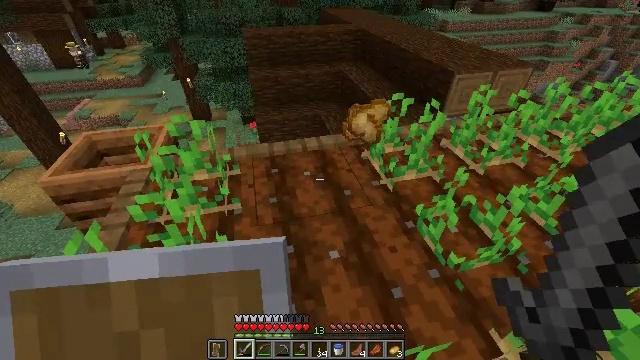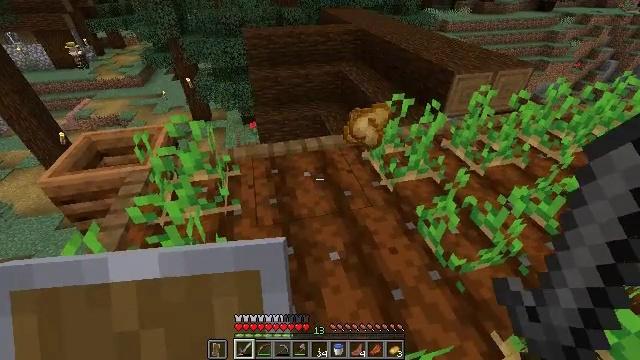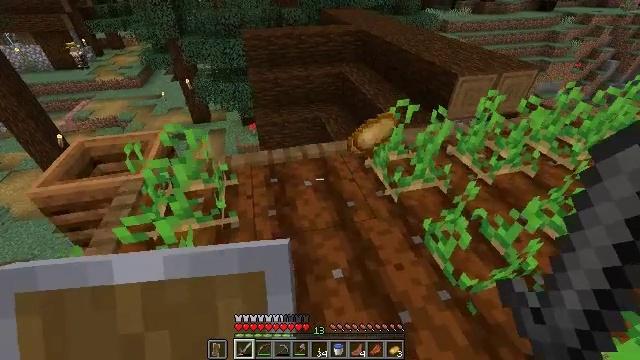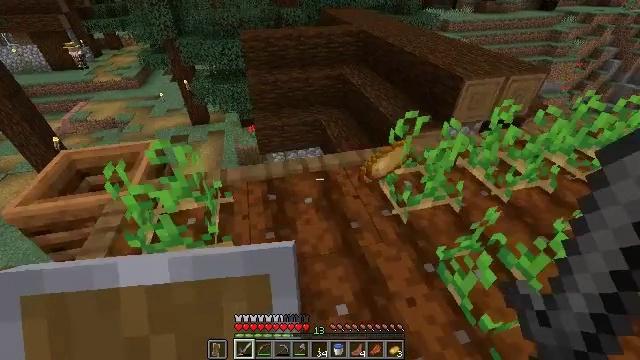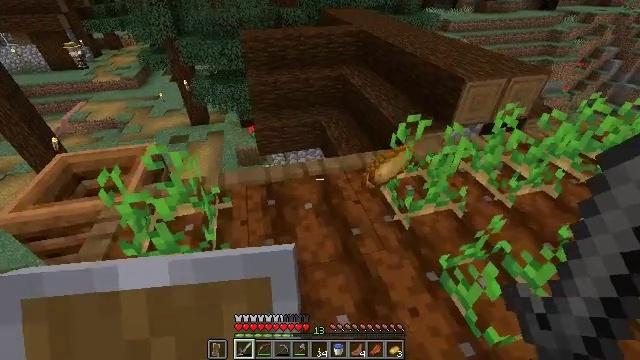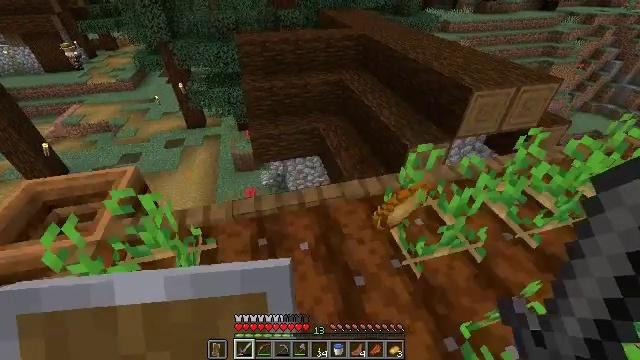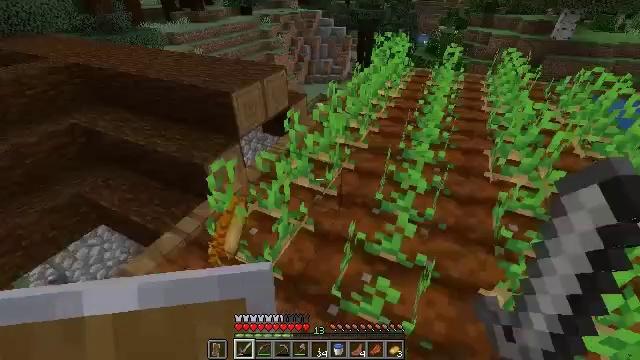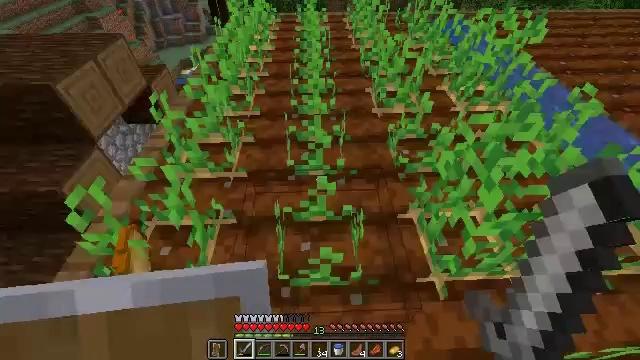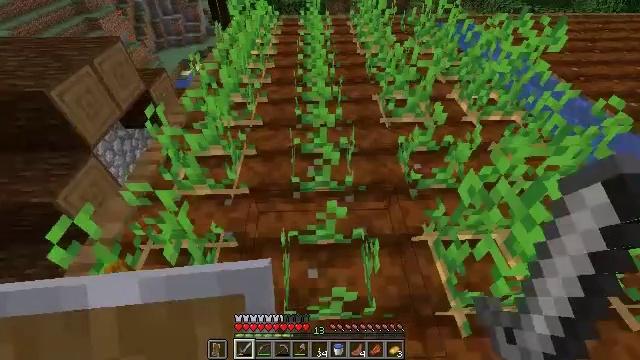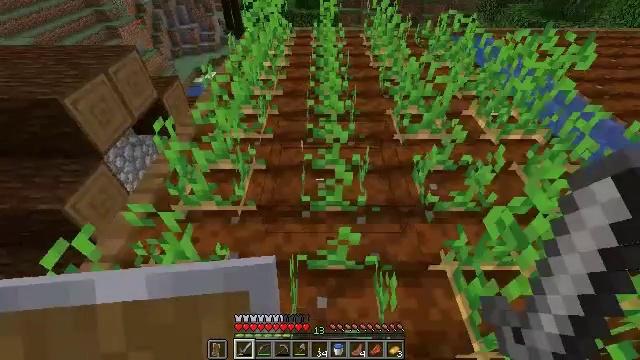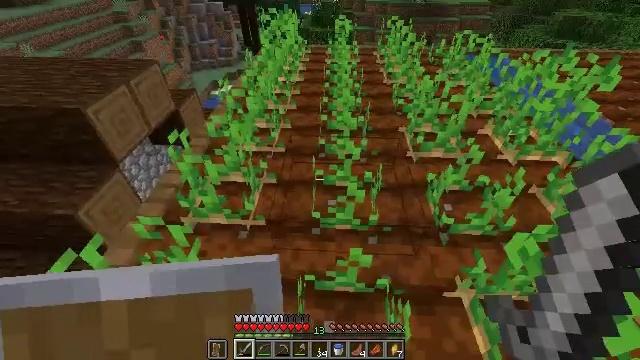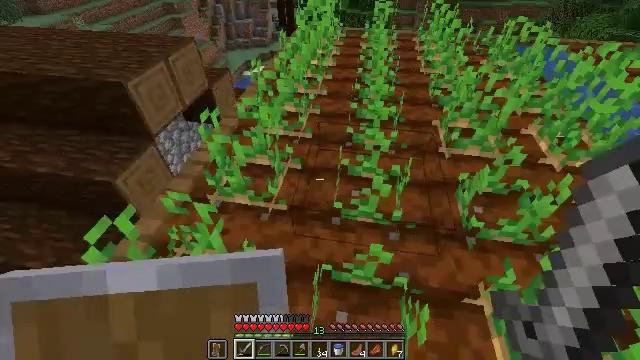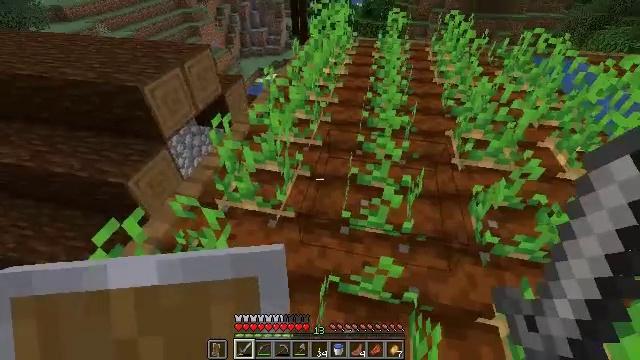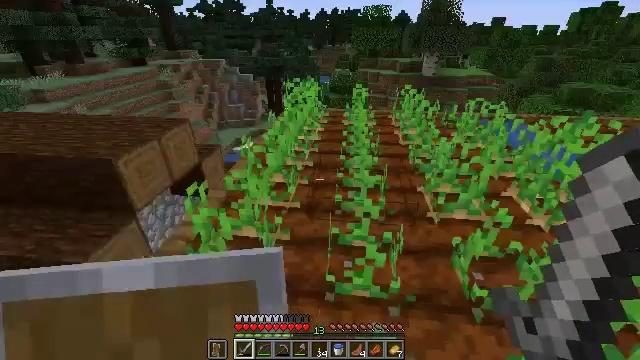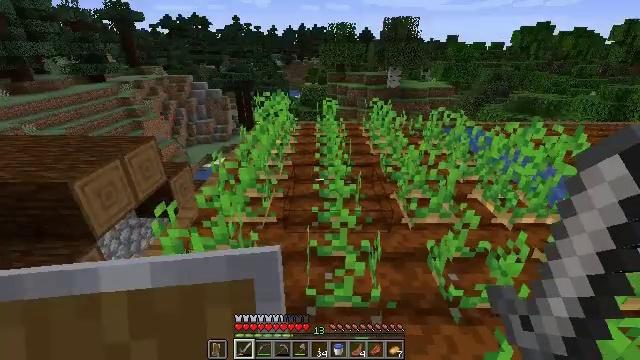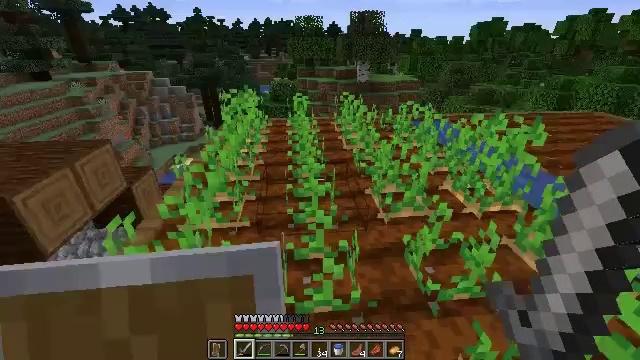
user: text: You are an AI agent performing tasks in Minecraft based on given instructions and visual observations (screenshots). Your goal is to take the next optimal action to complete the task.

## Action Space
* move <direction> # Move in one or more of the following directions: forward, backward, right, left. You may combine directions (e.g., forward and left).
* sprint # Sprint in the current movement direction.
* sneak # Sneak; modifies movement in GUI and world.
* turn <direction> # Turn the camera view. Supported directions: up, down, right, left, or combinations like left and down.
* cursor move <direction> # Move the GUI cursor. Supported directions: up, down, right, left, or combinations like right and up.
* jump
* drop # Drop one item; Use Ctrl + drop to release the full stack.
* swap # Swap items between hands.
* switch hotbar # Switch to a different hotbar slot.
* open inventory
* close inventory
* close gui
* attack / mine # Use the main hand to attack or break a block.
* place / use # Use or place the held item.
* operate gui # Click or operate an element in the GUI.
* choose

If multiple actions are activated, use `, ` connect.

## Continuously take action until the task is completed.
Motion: motion action
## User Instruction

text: Harvest potatoes.
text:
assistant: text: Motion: move forward
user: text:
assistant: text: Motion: move forward
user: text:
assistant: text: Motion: move forward
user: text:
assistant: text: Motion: move forward
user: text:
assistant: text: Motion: move forward
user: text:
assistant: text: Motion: move forward, turn right and up
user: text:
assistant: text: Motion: move forward, turn right and down
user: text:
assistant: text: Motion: move forward
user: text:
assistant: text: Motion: turn left and up
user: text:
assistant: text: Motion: turn left and up
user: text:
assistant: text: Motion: turn left and down
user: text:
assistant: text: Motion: turn left and up
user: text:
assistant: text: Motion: turn right and up
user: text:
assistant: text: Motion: turn right and up
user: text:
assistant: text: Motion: move forward, turn right and down
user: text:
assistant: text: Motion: move forward
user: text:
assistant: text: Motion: move forward
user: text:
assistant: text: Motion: no_op
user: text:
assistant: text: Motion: no_op
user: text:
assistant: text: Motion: turn right and down
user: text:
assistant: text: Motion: turn right
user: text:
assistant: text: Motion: turn right
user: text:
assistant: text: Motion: move forward, turn right
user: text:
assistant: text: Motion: move forward
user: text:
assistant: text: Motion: move forward
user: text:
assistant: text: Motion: move forward, turn down
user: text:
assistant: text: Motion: move forward, turn down
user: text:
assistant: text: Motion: no_op
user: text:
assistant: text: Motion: no_op
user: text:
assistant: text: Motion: turn left and down